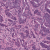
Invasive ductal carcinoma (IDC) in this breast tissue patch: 1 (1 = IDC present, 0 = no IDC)